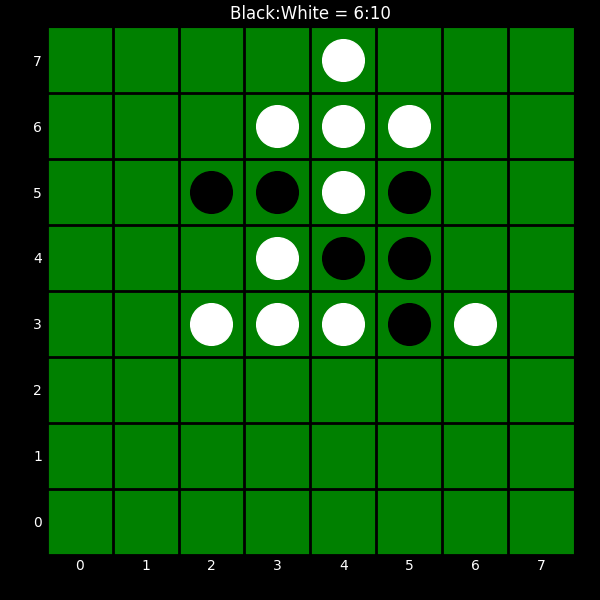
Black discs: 6
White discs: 10